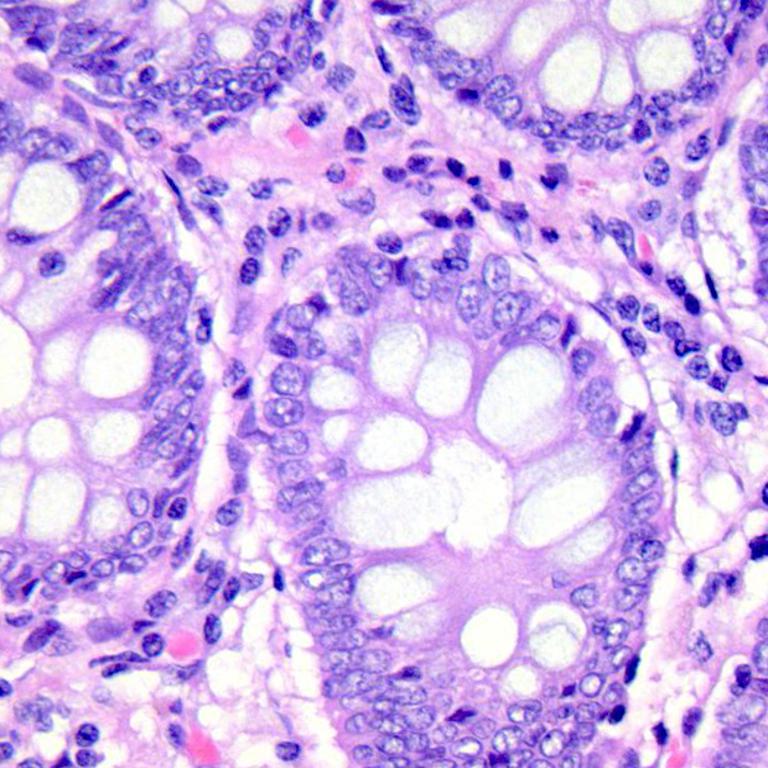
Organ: colon
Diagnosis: benign